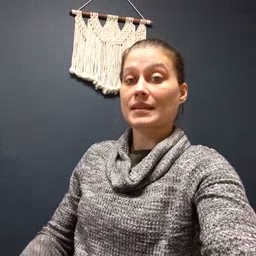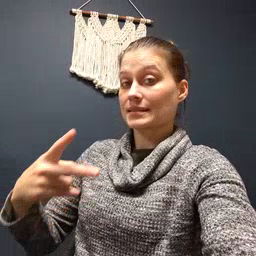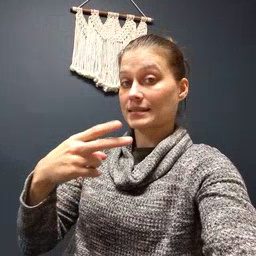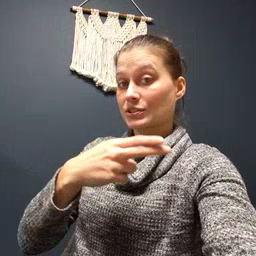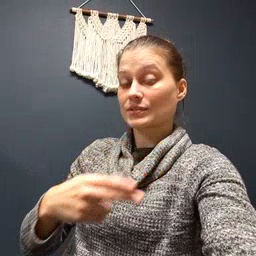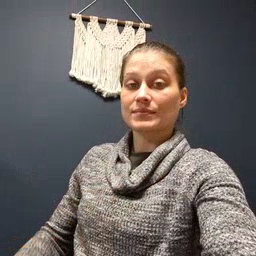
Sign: scissors